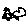
Label: tree